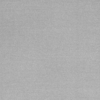
Label: dusty